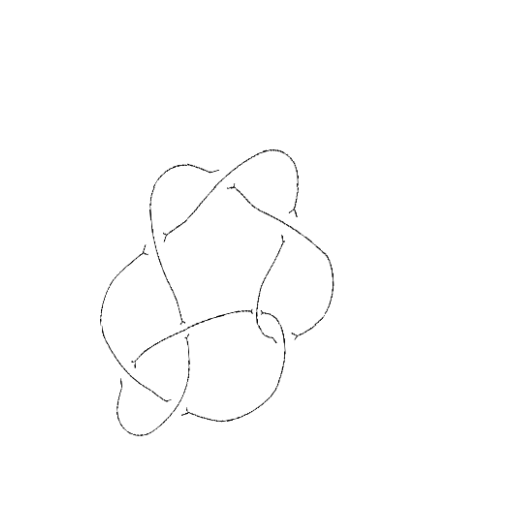
Crossing number: 8